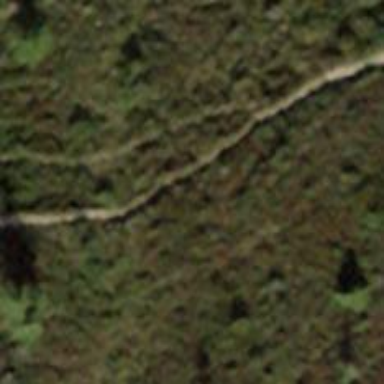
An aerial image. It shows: Path.